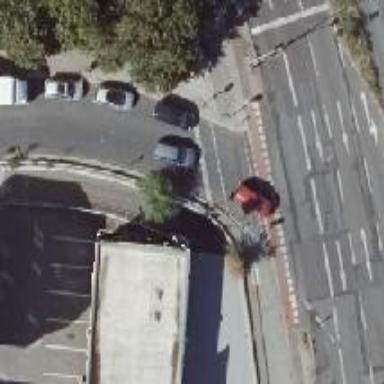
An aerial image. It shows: Footway crossing equipped with traffic signals.